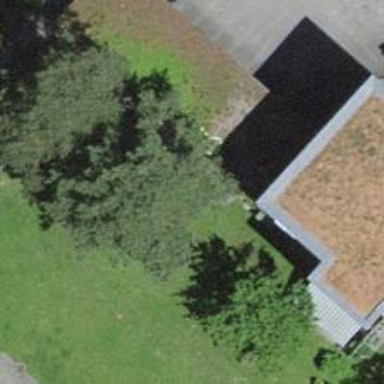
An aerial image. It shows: Garage.